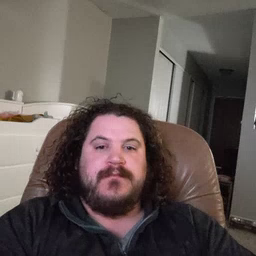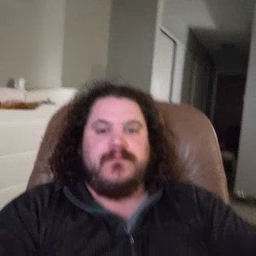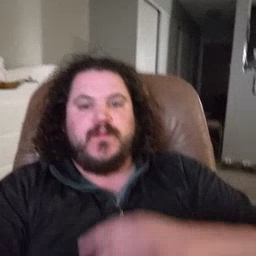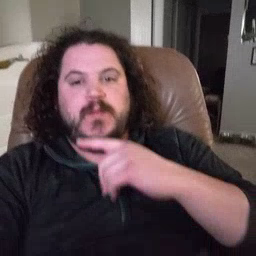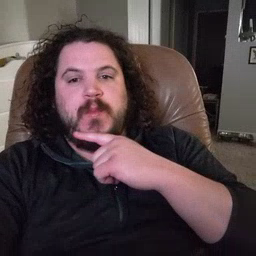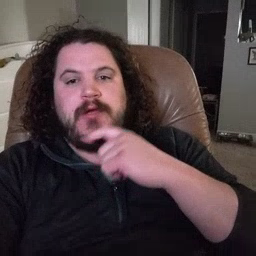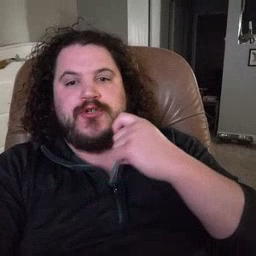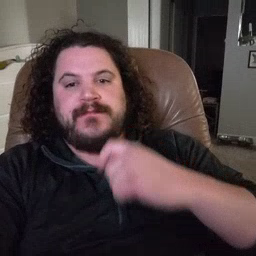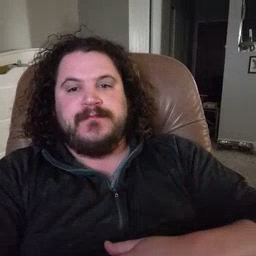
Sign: dryer